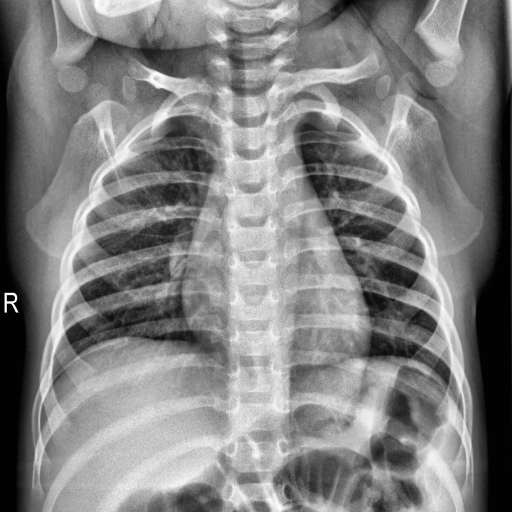
Finding: NORMAL